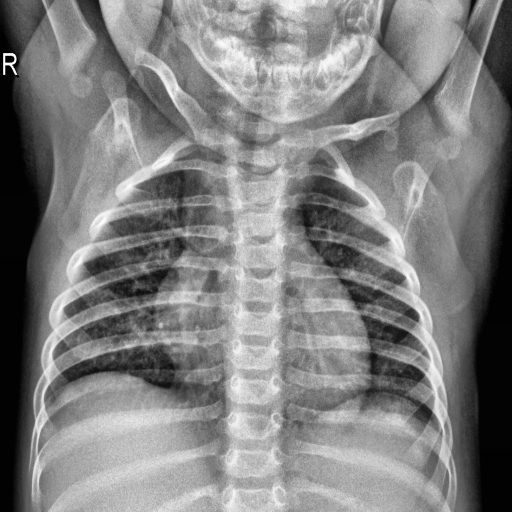
Finding: NORMAL